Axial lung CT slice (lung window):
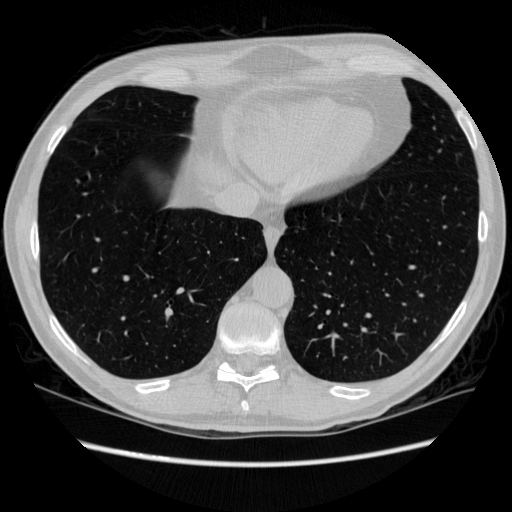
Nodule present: no